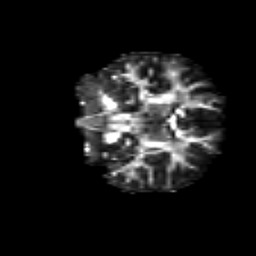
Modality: FA
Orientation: coronal
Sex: female
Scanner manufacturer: siemens
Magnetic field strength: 3 T
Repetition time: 5 s
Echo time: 0.071 s